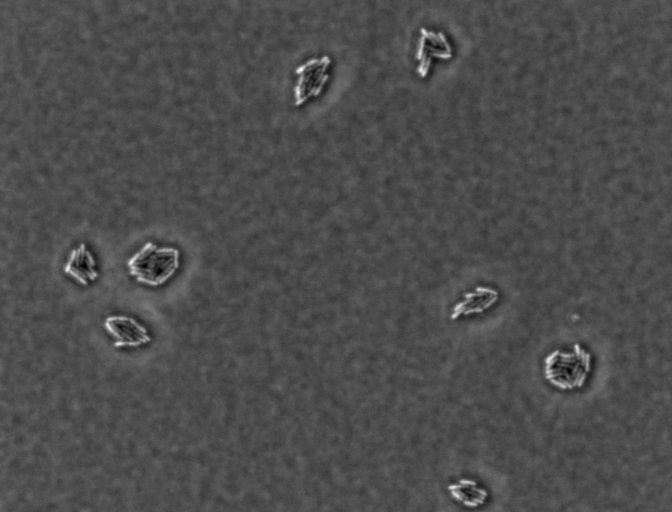
Salmonella enterica Enteritidis